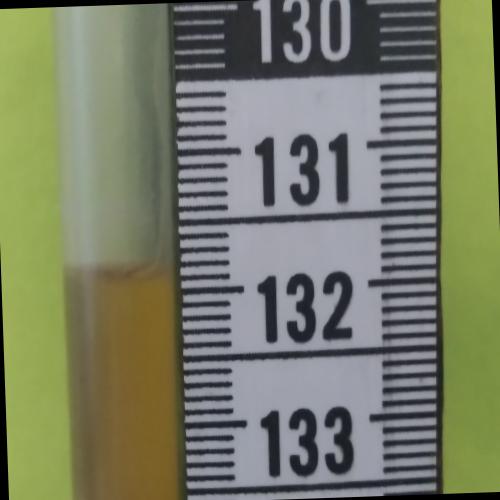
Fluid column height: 131.8 cm